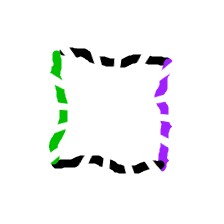
Shape: square